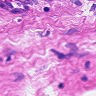
Metastatic tissue present: no